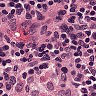
Metastatic tissue present: no